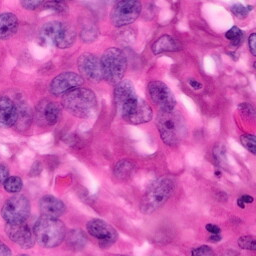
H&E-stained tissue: Pancreatic